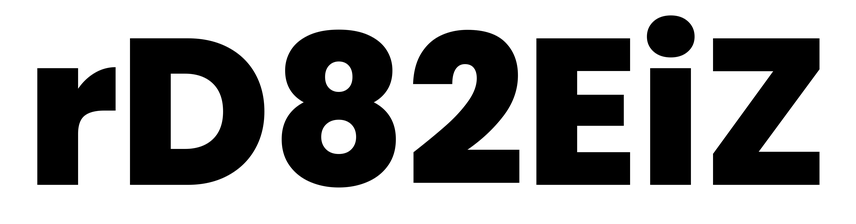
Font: Poppins-ExtraBold